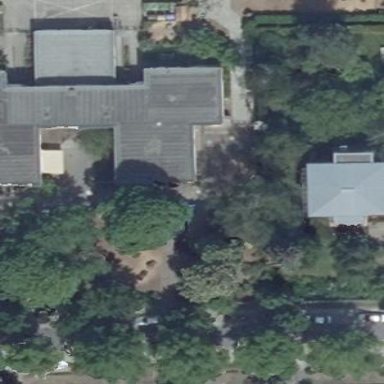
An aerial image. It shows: Kindergarten.